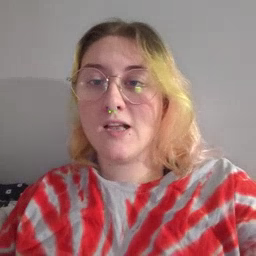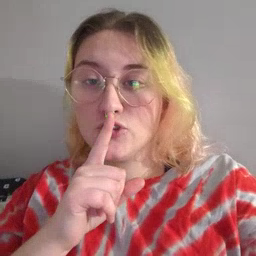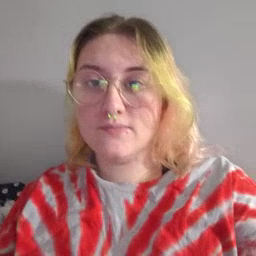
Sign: shhh